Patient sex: F
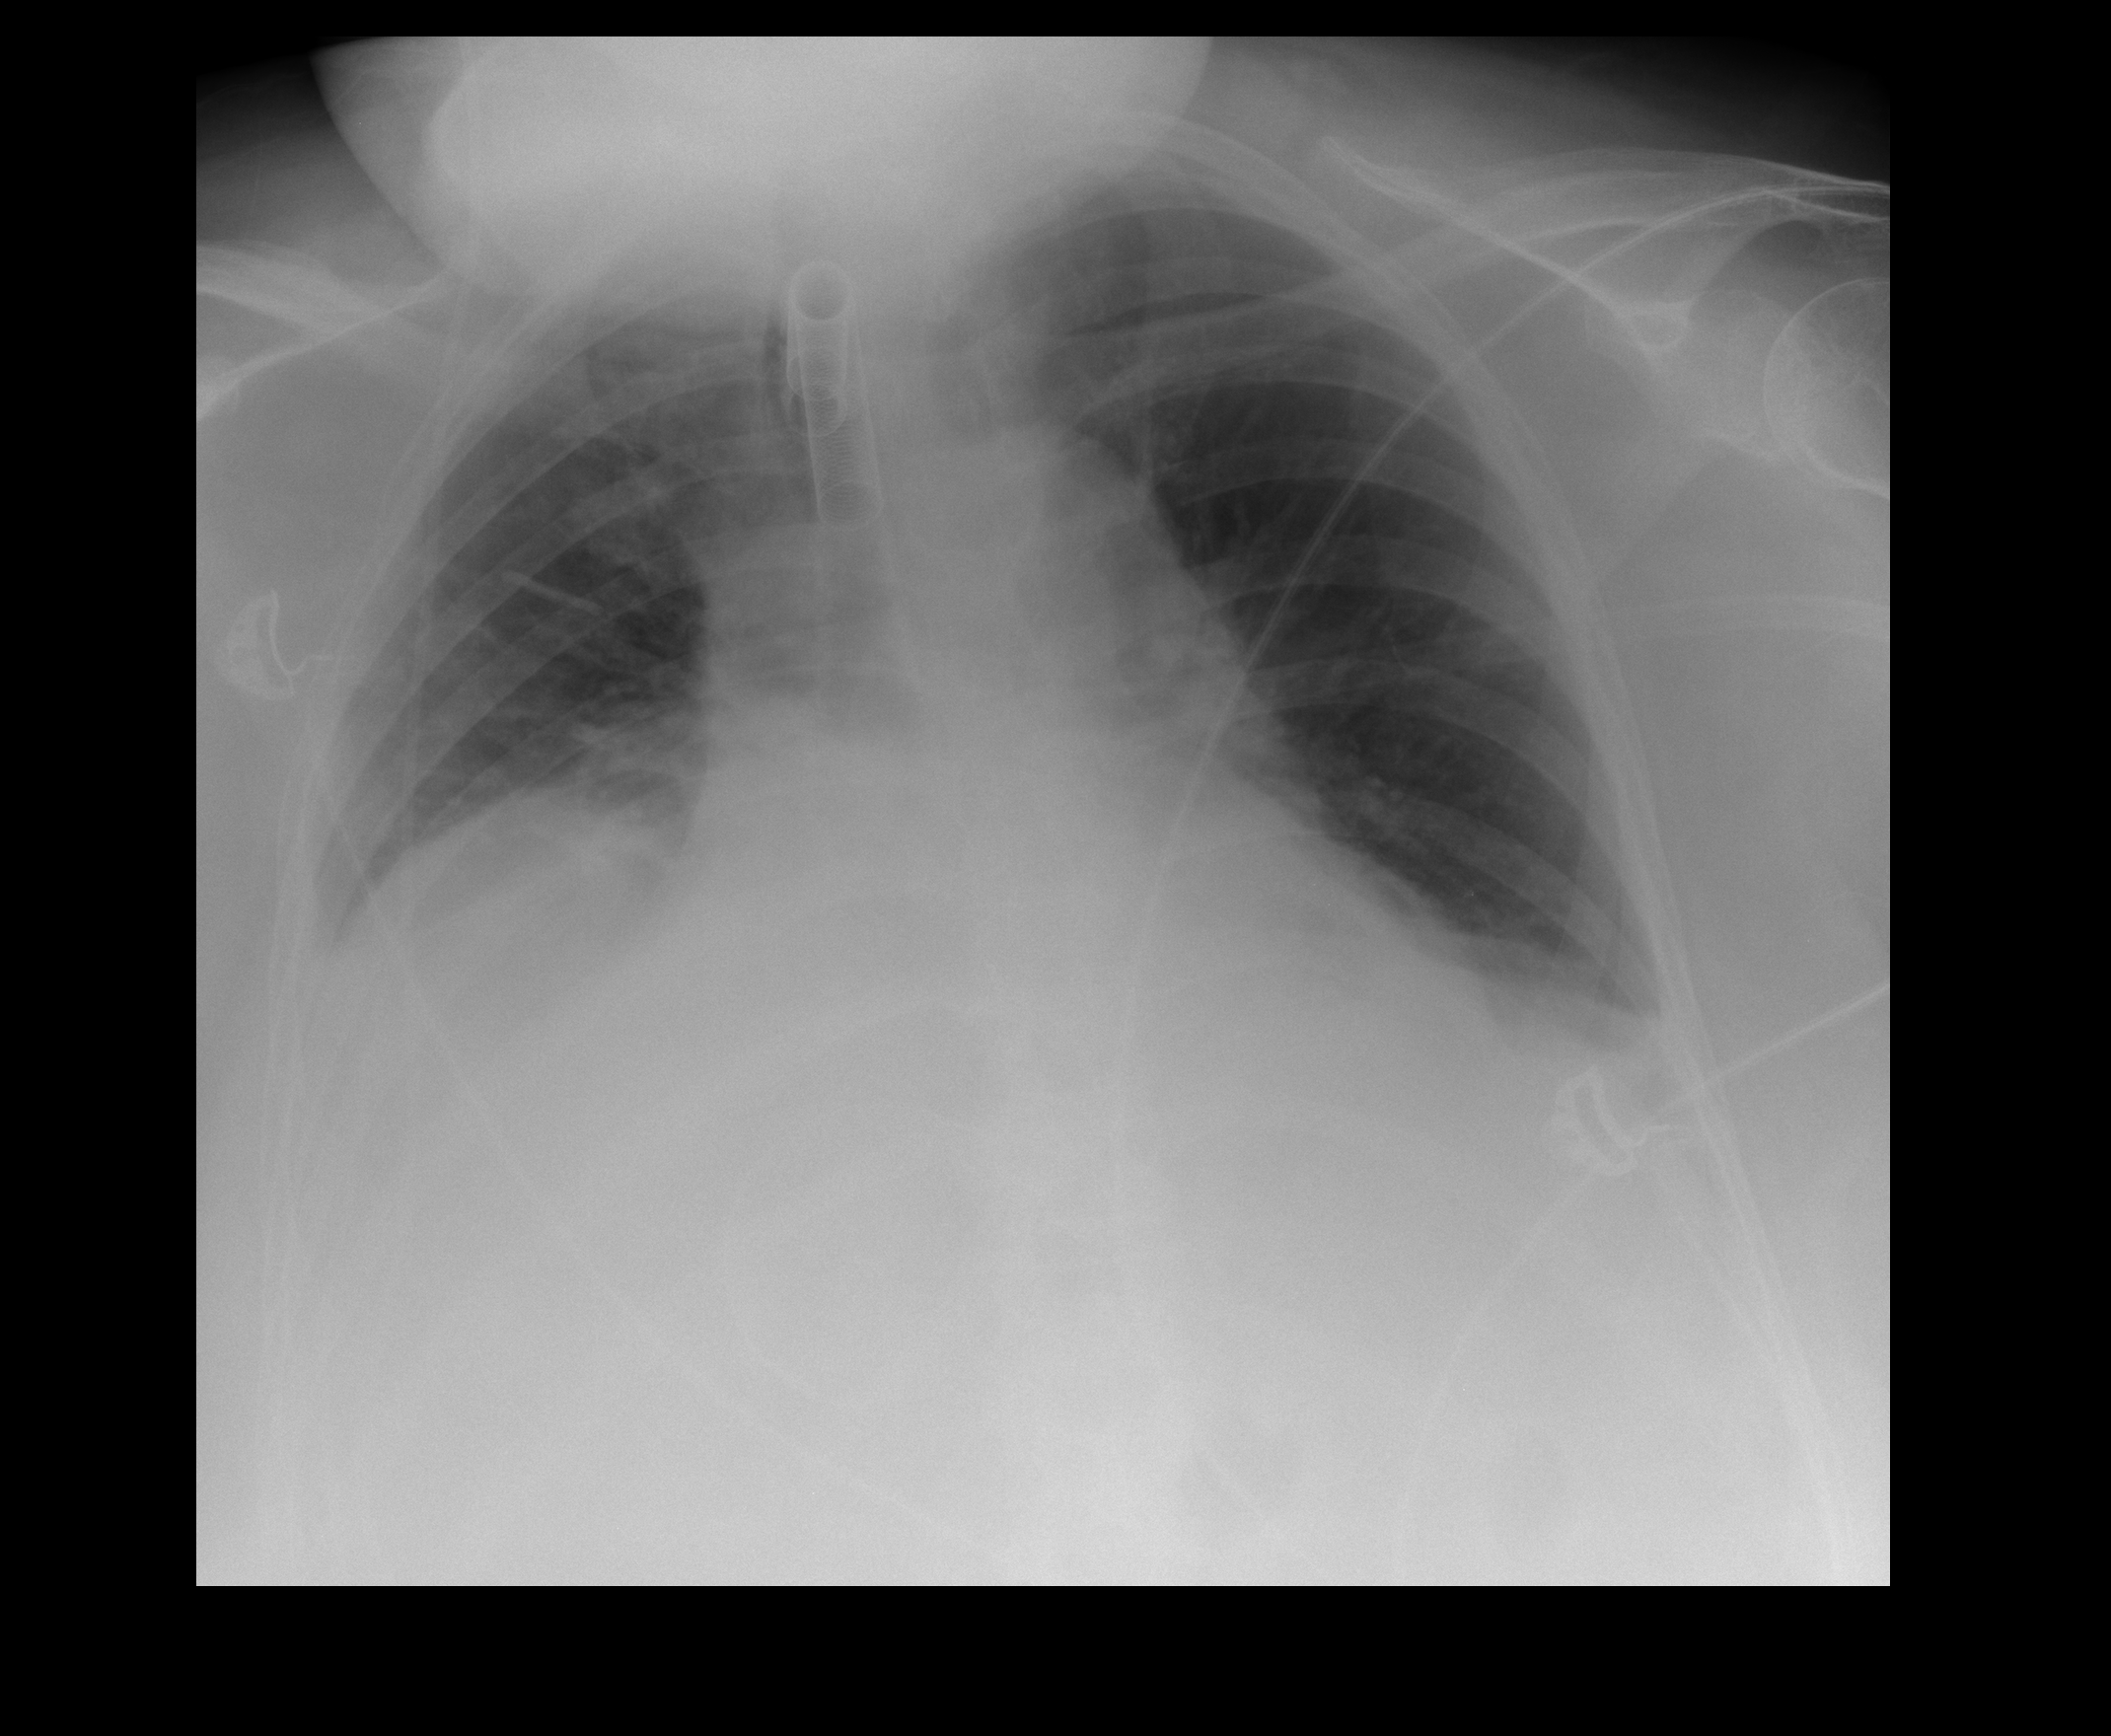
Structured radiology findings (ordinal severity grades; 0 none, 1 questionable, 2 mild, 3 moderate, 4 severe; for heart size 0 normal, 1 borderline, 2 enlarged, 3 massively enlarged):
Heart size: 1
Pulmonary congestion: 0
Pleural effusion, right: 2
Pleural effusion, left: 1
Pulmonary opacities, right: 1
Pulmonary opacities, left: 0
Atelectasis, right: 2
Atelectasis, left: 0